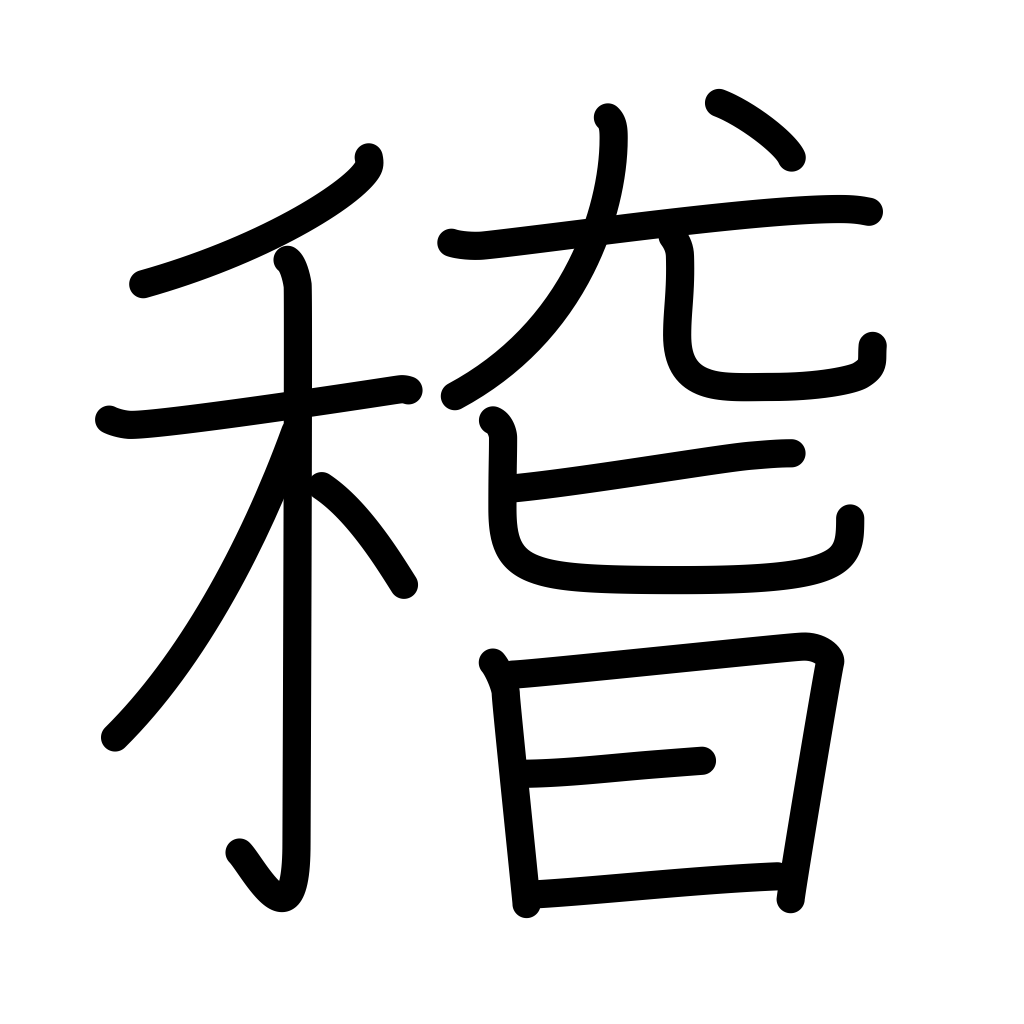
Meaning: think, consider